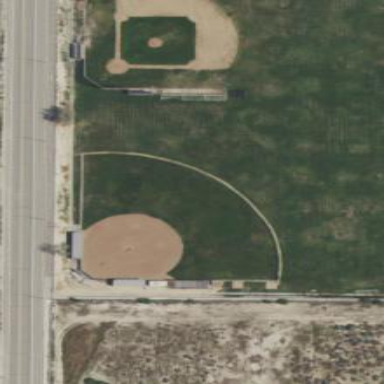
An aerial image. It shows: Baseball pitch for leisure land activities.